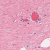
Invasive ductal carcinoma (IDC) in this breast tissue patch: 0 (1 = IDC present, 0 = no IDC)